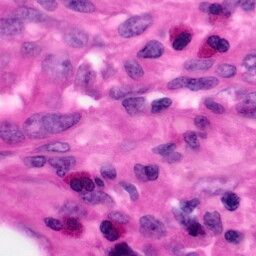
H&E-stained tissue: Pancreatic